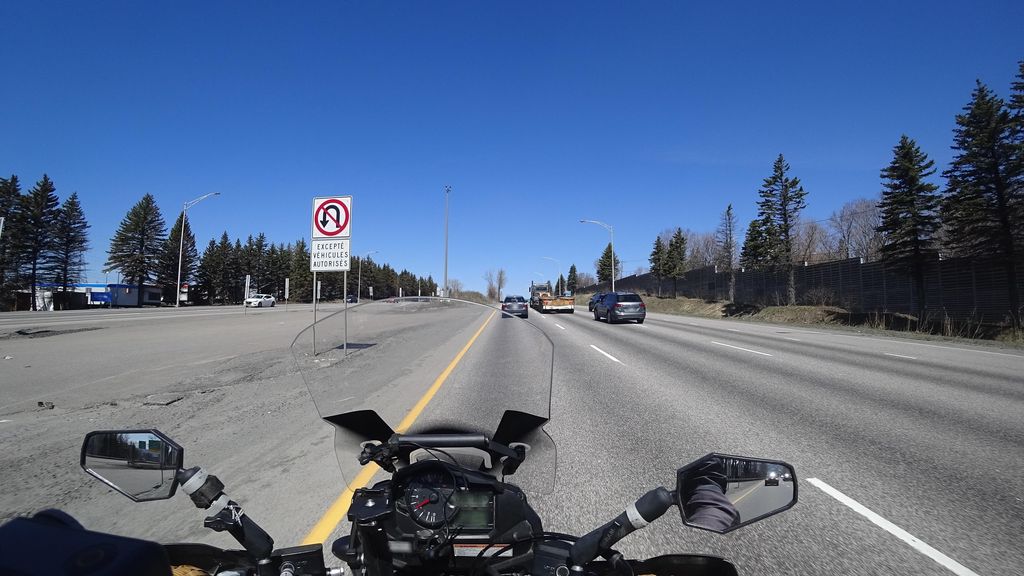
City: quebec_city